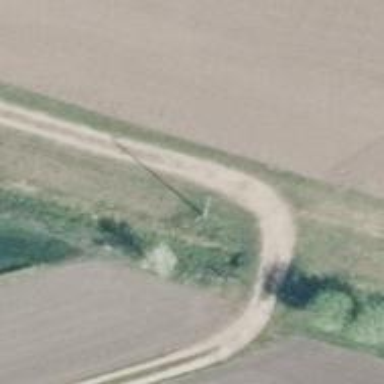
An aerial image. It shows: Power pole.